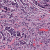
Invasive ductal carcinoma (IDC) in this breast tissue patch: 1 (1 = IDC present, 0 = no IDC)